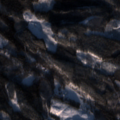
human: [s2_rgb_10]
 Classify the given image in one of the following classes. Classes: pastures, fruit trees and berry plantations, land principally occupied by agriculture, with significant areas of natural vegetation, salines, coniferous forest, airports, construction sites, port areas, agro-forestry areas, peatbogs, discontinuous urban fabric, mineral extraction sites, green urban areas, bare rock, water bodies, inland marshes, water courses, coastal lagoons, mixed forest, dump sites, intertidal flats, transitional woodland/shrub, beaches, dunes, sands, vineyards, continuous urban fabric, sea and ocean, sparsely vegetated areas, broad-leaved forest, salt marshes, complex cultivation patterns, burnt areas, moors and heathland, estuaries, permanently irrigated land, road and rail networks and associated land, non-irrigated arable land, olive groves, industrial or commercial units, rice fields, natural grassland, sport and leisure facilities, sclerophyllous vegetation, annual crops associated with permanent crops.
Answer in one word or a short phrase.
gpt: coniferous forest, mixed forest, transitional woodland/shrub